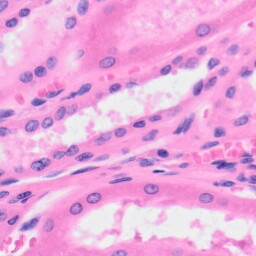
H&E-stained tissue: Kidney